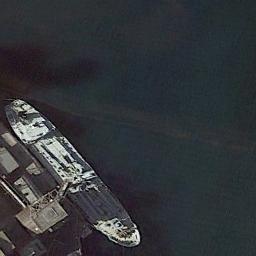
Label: ship